Interaction volume radius: 5 \u00c5
Interaction volume height: 20 \u00c5
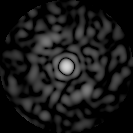
Disorder parameter: 0.8146